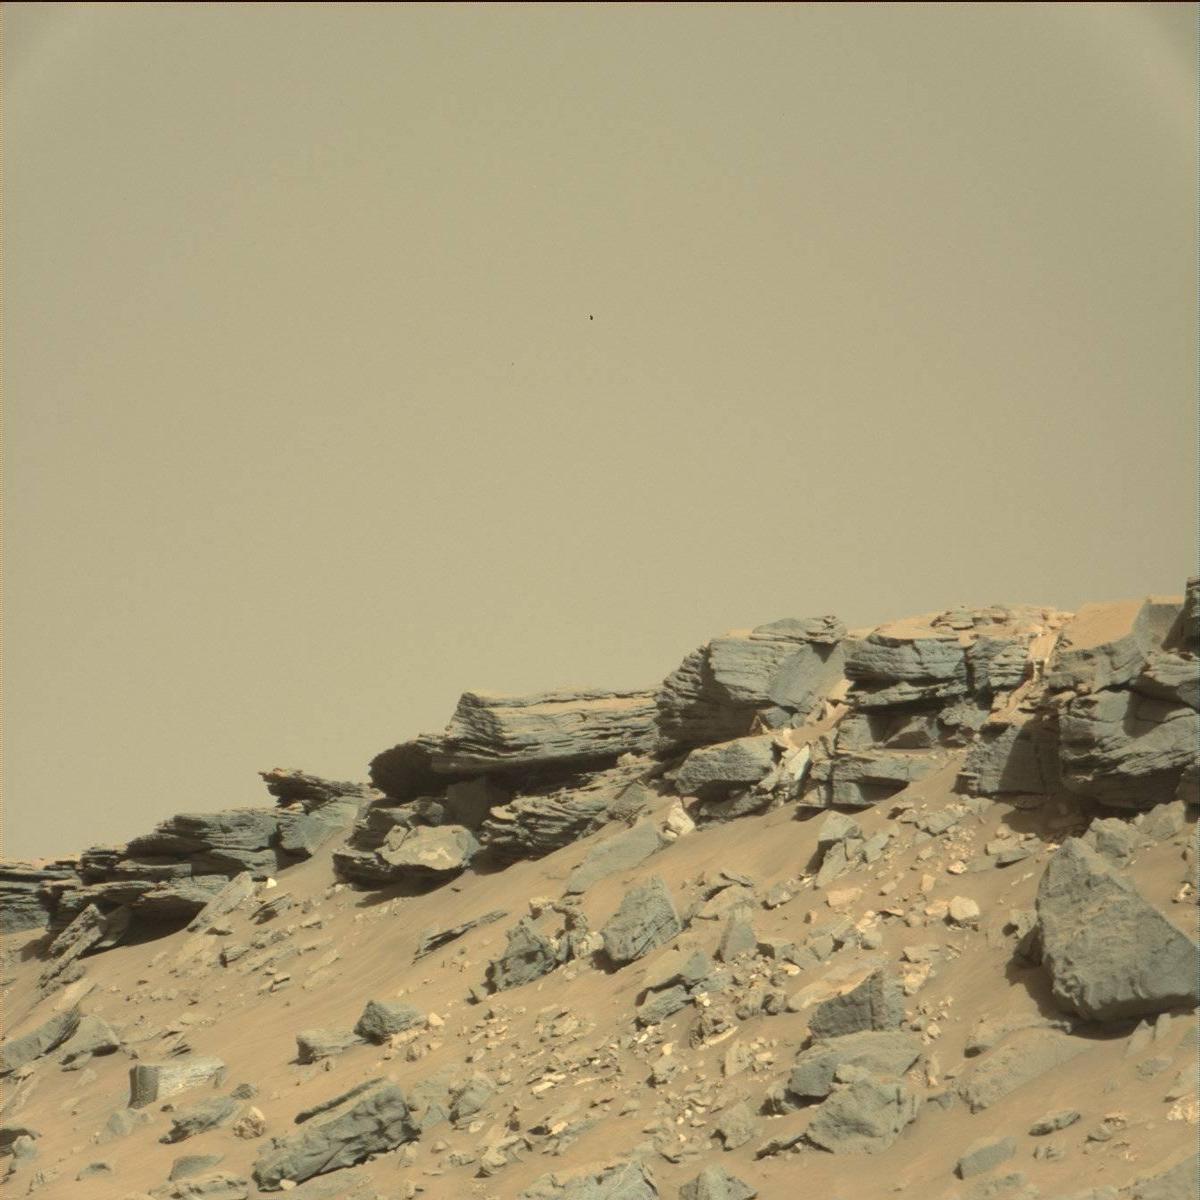
Terrain classes present: Bedrock, Rock, Sand / Soil, Sky